Question: I just started learning optimization and I have some issues finding the optimal value for the problem below.
Note: This is just a random problem that came to my mind and has no real application.
Problem:

where 'x' can be any value from the list ([2,4,6]) and 'y' is between 1 and 3.
My attempt:
'''
from gekko import GEKKO
import numpy as np
import math
def prob(x,y,sel):
z = np.sum(np.array(x)*np.array(sel))
cst = 0
i=0
while i <= y.VALUE:
fact = 1
for num in range(2, i + 1): # find the factorial value
fact *= num
cst += (z**i)/fact
i+=1
return cst
m = GEKKO(remote=False)
sel = [2,4,6] # list of possible x values
x = m.Array(m.Var, 3, **{'value':1,'lb':0,'ub':1, 'integer': True})
y = m.Var(value=1,lb=1,ub=3,integer=True)
# switch to APOPT
m.options.SOLVER = 1
m.Equation(m.sum(x) == 1) # restrict choice to one selection
m.Maximize(prob(x,y,sel))
m.solve(disp=True)
print('Results:')
print(f'x: {x}')
print(f'y : {y.value}')
print('Objective value: ' + str(m.options.objfcnval))
'''
Results:
'''
----------------------------------------------------------------
APMonitor, Version 0.9.2
APMonitor Optimization Suite
----------------------------------------------------------------
--------- APM Model Size ------------
Each time step contains
Objects : 0
Constants : 0
Variables : 4
Intermediates: 0
Connections : 0
Equations : 2
Residuals : 2
Number of state variables: 4
Number of total equations: - 1
Number of slack variables: - 0
---------------------------------------
Degrees of freedom : 3
----------------------------------------------
Steady State Optimization with APOPT Solver
----------------------------------------------
Iter: 1 I: 0 Tm: -0.00 NLPi: 2 Dpth: 0 Lvs: 0 Obj: -7.00E+00 Gap: 0.00E+00
Successful solution
---------------------------------------------------
Solver : APOPT (v1.0)
Solution time : 0.024000000000000004 sec
Objective : -7.
Successful solution
---------------------------------------------------
Results:
x: [[0.0] [0.0] [1.0]]
y : [1.0]
Objective value: -7.0
'''
'x' should be [0,0,1] (i.e. 6) and 'y' should be 3 to get the maximum value (61). 'x' value I get is correct but for some reason the 'y' value I get is wrong. What is causing this issue ? Is there something wrong with my formulation ? Also it would be very helpful if you could kindly point me towards more information about the various notations (like Tm, NLPi, etc) in APOPT solver output.
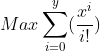
Answer: Here is a solution in gekko:
'''
x=6.0
y=3.0
'''
You'll need to use the gekko functions to build the functions and pose the problem in a way so that the equations don't change as the variable values change.
'''
from gekko import GEKKO
import numpy as np
from scipy.special import factorial
m = GEKKO(remote=False)
x = m.sos1([2,4,6])
yb = m.Array(m.Var,3,lb=0,ub=1,integer=True)
m.Equation(m.sum(yb)==1)
y = m.sum([yb[i]*(i+1) for i in range(3)])
yf = factorial(np.linspace(0,3,4))
obj = x**0/yf[0]
for j in range(1,4):
obj += x**j/yf[j]
m.Maximize(yb[j-1]*obj)
m.solve()
print('x='+str(x.value[0]))
print('y='+str(y.value[0]))
print('Objective='+str(-m.options.objfcnval))
'''
For your problem, I used a <URL> available if you need additional resources.
Here is the solver output:
'''
----------------------------------------------------------------
APMonitor, Version 0.9.2
APMonitor Optimization Suite
----------------------------------------------------------------
--------- APM Model Size ------------
Each time step contains
Objects : 1
Constants : 0
Variables : 11
Intermediates: 1
Connections : 4
Equations : 10
Residuals : 9
Number of state variables: 11
Number of total equations: - 7
Number of slack variables: - 0
---------------------------------------
Degrees of freedom : 4
----------------------------------------------
Steady State Optimization with APOPT Solver
----------------------------------------------
Iter: 1 I: 0 Tm: 0.00 NLPi: 6 Dpth: 0 Lvs: 0 Obj: -6.10E+01 Gap: 0.00E+00
Successful solution
---------------------------------------------------
Solver : APOPT (v1.0)
Solution time : 0.047799999999999995 sec
Objective : -61.
Successful solution
---------------------------------------------------
x=6.0
y=3.0
Objective=61.0
'''
Here is more information on the <URL>. It is 'Iter'=iteration number, 'Tm'=time to solve the NLP, 'NLPi'=NLP iterations, 'Dpth'=depth in the branching tree, 'Lvs'=number of candidates leaves, 'Obj'=NLP solution objective, and 'Gap'=gap between integer solution and best non-integer solution.